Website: home-depot
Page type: delivery-shipping
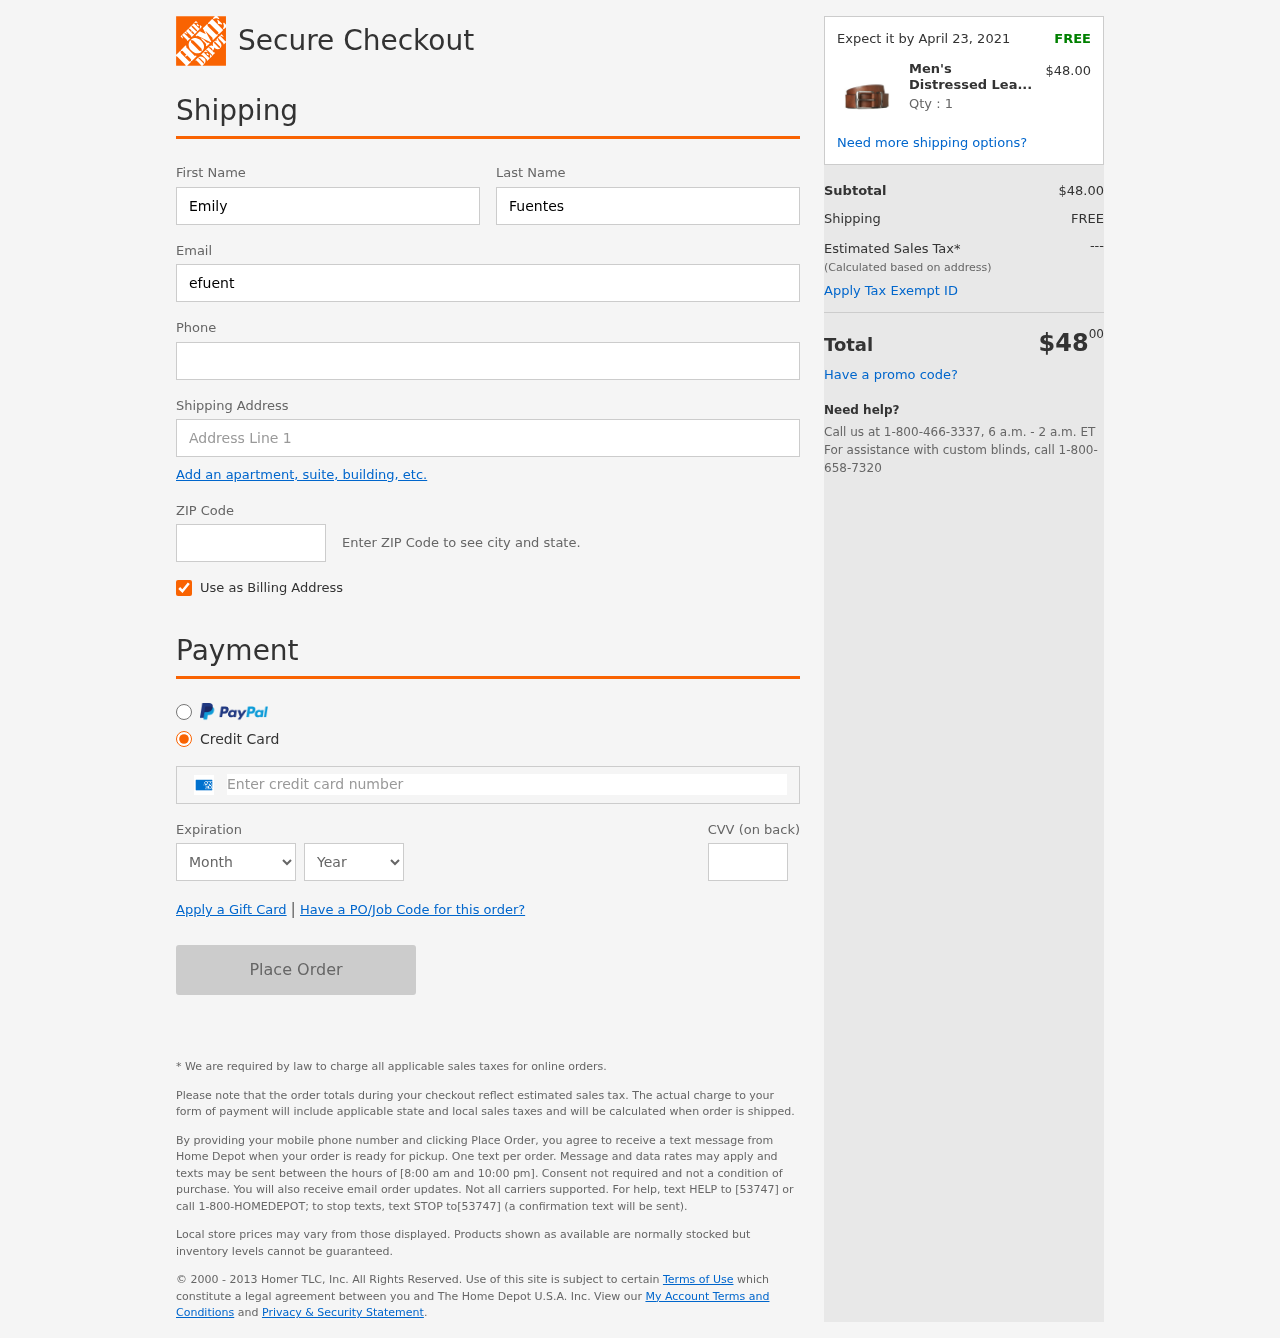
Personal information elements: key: PII_CARD_CVV
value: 5707
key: PII_CARD_EXPIRY_MONTH
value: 04
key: PII_CARD_EXPIRY_YEAR
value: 30
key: PII_CARD_NUMBER
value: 3799 6693 9356 825
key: PII_EMAIL
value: efuentes@hotmail.com
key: PII_FIRSTNAME
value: Emily
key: PII_LASTNAME
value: Fuentes
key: PII_PHONE
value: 4458068123
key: PII_POSTCODE
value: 61108
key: PII_STREET
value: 504 Gordon Village Apt. 257
Product elements: key: PRODUCT1_NAME
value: Men's Distressed Leather Casual Belt
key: PRODUCT1_PRICE
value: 48
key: PRODUCT1_QUANTITY
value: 1
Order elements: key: ORDER_DELIVERY_DATE
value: Expect it by April 23, 2021
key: ORDER_SUBTOTAL
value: $48.00
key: ORDER_SHIPPING_COST
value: FREE
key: ORDER_TOTAL
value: $4800